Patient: sex M, age 73
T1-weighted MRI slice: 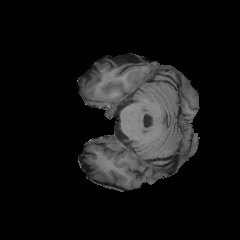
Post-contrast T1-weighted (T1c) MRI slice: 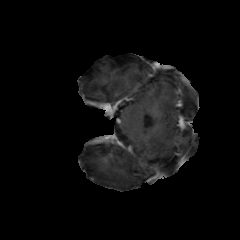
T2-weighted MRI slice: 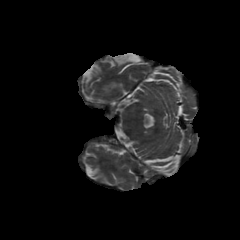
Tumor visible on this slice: no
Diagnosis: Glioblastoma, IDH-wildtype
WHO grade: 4